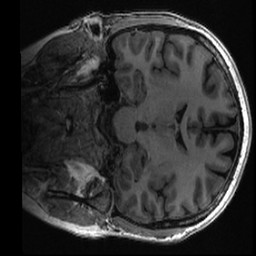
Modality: T1w
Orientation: coronal
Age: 25
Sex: female